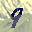
Label: 9